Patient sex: F
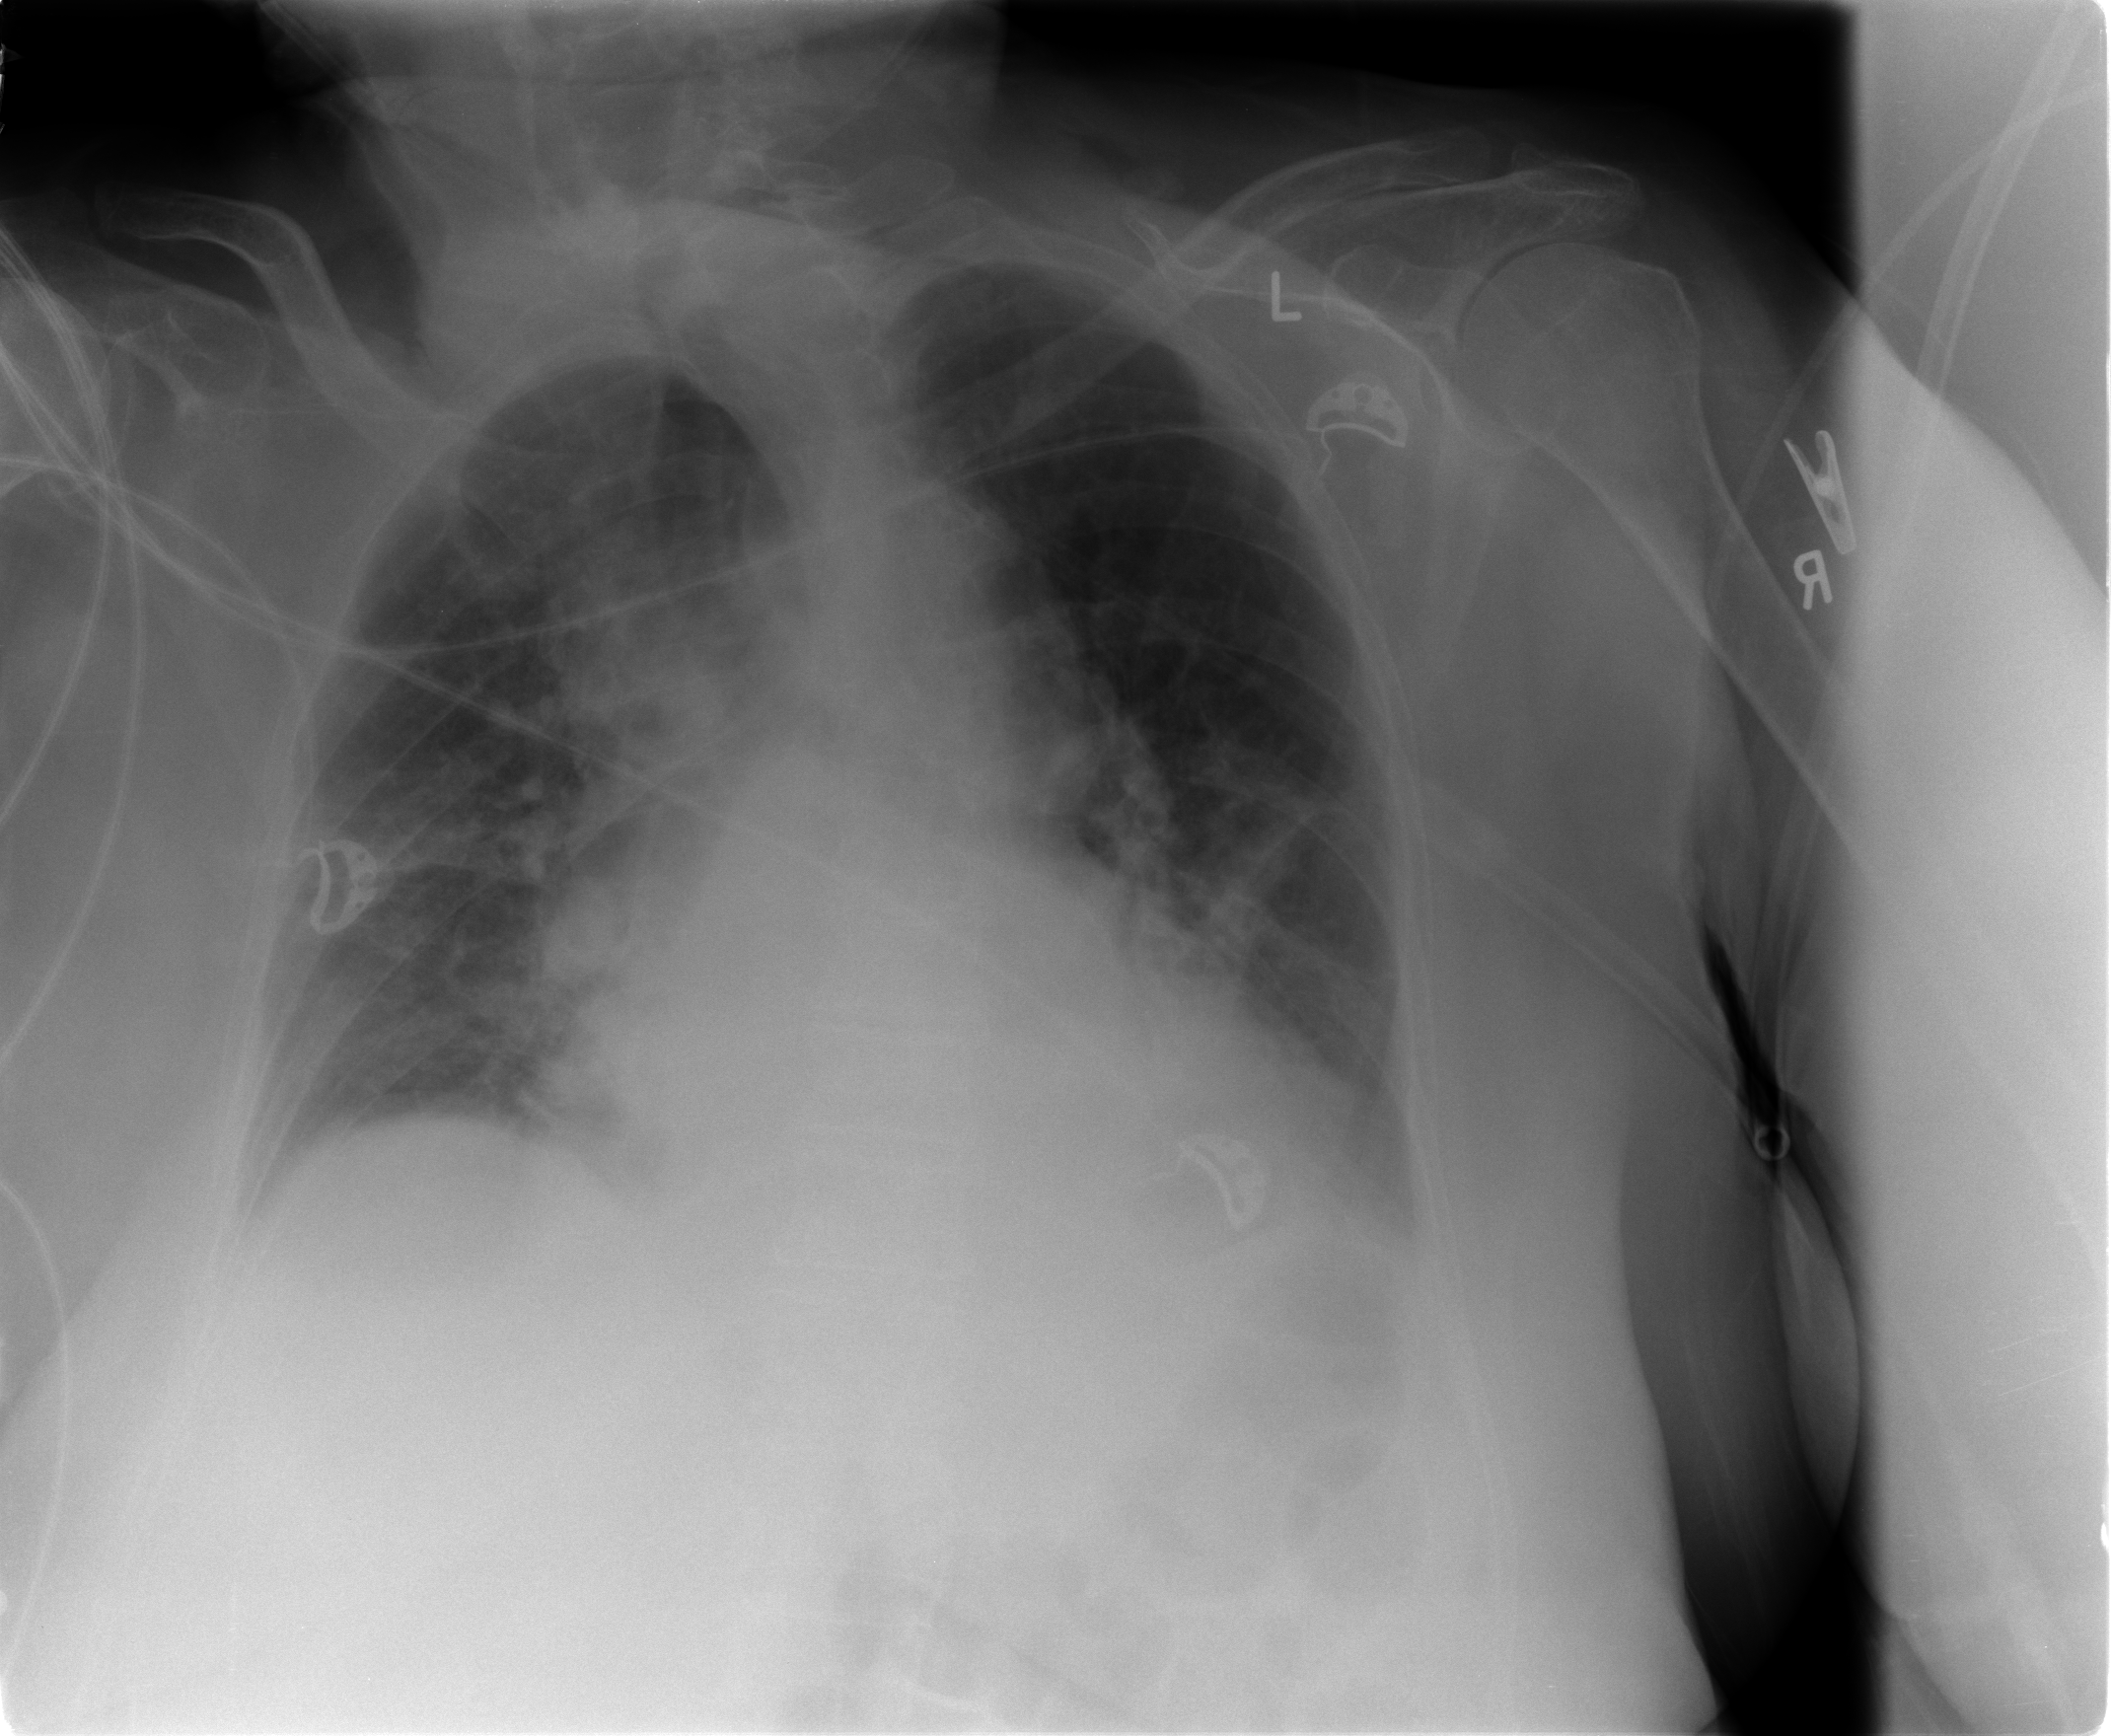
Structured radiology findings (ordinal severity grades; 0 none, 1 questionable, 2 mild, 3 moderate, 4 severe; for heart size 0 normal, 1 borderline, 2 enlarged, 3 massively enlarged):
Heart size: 2
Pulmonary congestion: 1
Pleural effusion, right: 0
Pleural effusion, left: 1
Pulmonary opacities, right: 0
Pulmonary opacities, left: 0
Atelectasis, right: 2
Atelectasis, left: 2